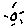
Label: sun